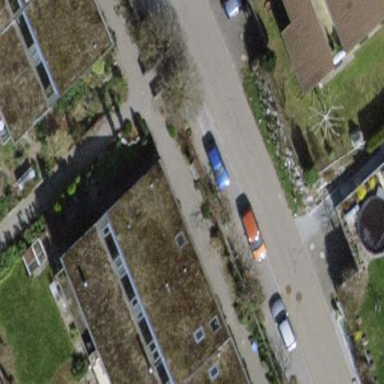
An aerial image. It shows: Terrace building.